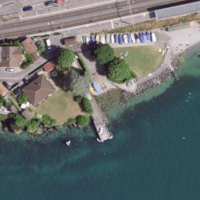
EUNIS habitat code: 14
Species observed at this site:
Tachybaptus ruficollis
Corvus corone
Podiceps cristatus
Fulica atra
Anthus spinoletta
Scutigera coleoptrata
Bucephala clangula
Buteo buteo
Spinus spinus
Erigeron karvinskianus
Chroicocephalus ridibundus
Noctua comes
Larus michahellis
Cygnus olor
Phoenicurus ochruros
Columba livia
Falco tinnunculus
Picus viridis
Corvus corax
Perca fluviatilis
Motacilla cinerea
Anas platyrhynchos
Chloris chloris
Aythya fuligula
Passer domesticus
Carduelis carduelis
Turdus merula
Passer montanus
Phalacrocorax carbo
Cottus gobio
Parus major
Hirundo rustica
Mergus merganser
Milvus migrans
Milvus milvus
Cinclus cinclus
Polyommatus icarus
Motacilla alba
Delichon urbicum